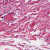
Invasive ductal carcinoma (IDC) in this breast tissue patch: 0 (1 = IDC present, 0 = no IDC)